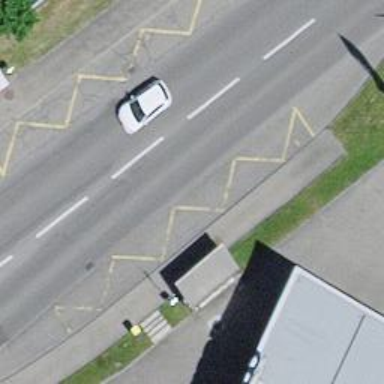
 serving as platform for public transportation."